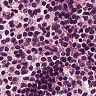
Metastatic tissue present: no